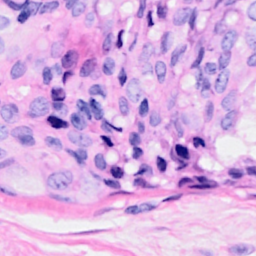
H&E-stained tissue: Breast